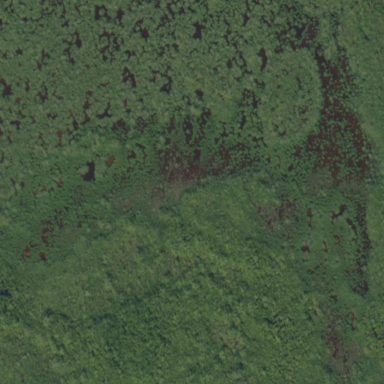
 characterized by plant community of Saltwater Marshes/Halophytic Herbaceous Prairie."